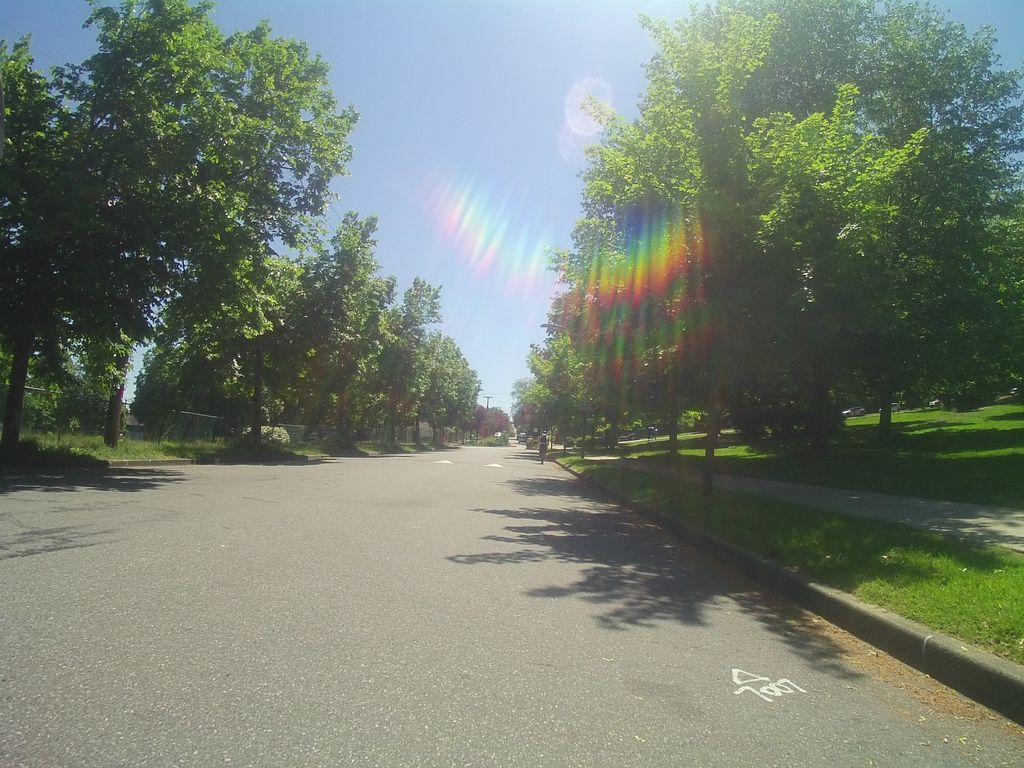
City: vancouver